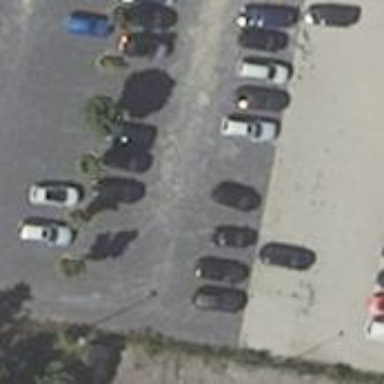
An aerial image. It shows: Road serving as parking aisle.